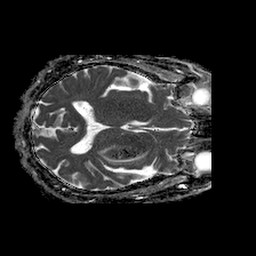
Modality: ADC
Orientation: axial
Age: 79
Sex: female
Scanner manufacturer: philips
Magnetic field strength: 1.5 T
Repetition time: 4.6 s
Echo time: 0.08528 s